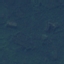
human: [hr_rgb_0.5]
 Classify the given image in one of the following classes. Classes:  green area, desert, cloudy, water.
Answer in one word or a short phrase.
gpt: green area